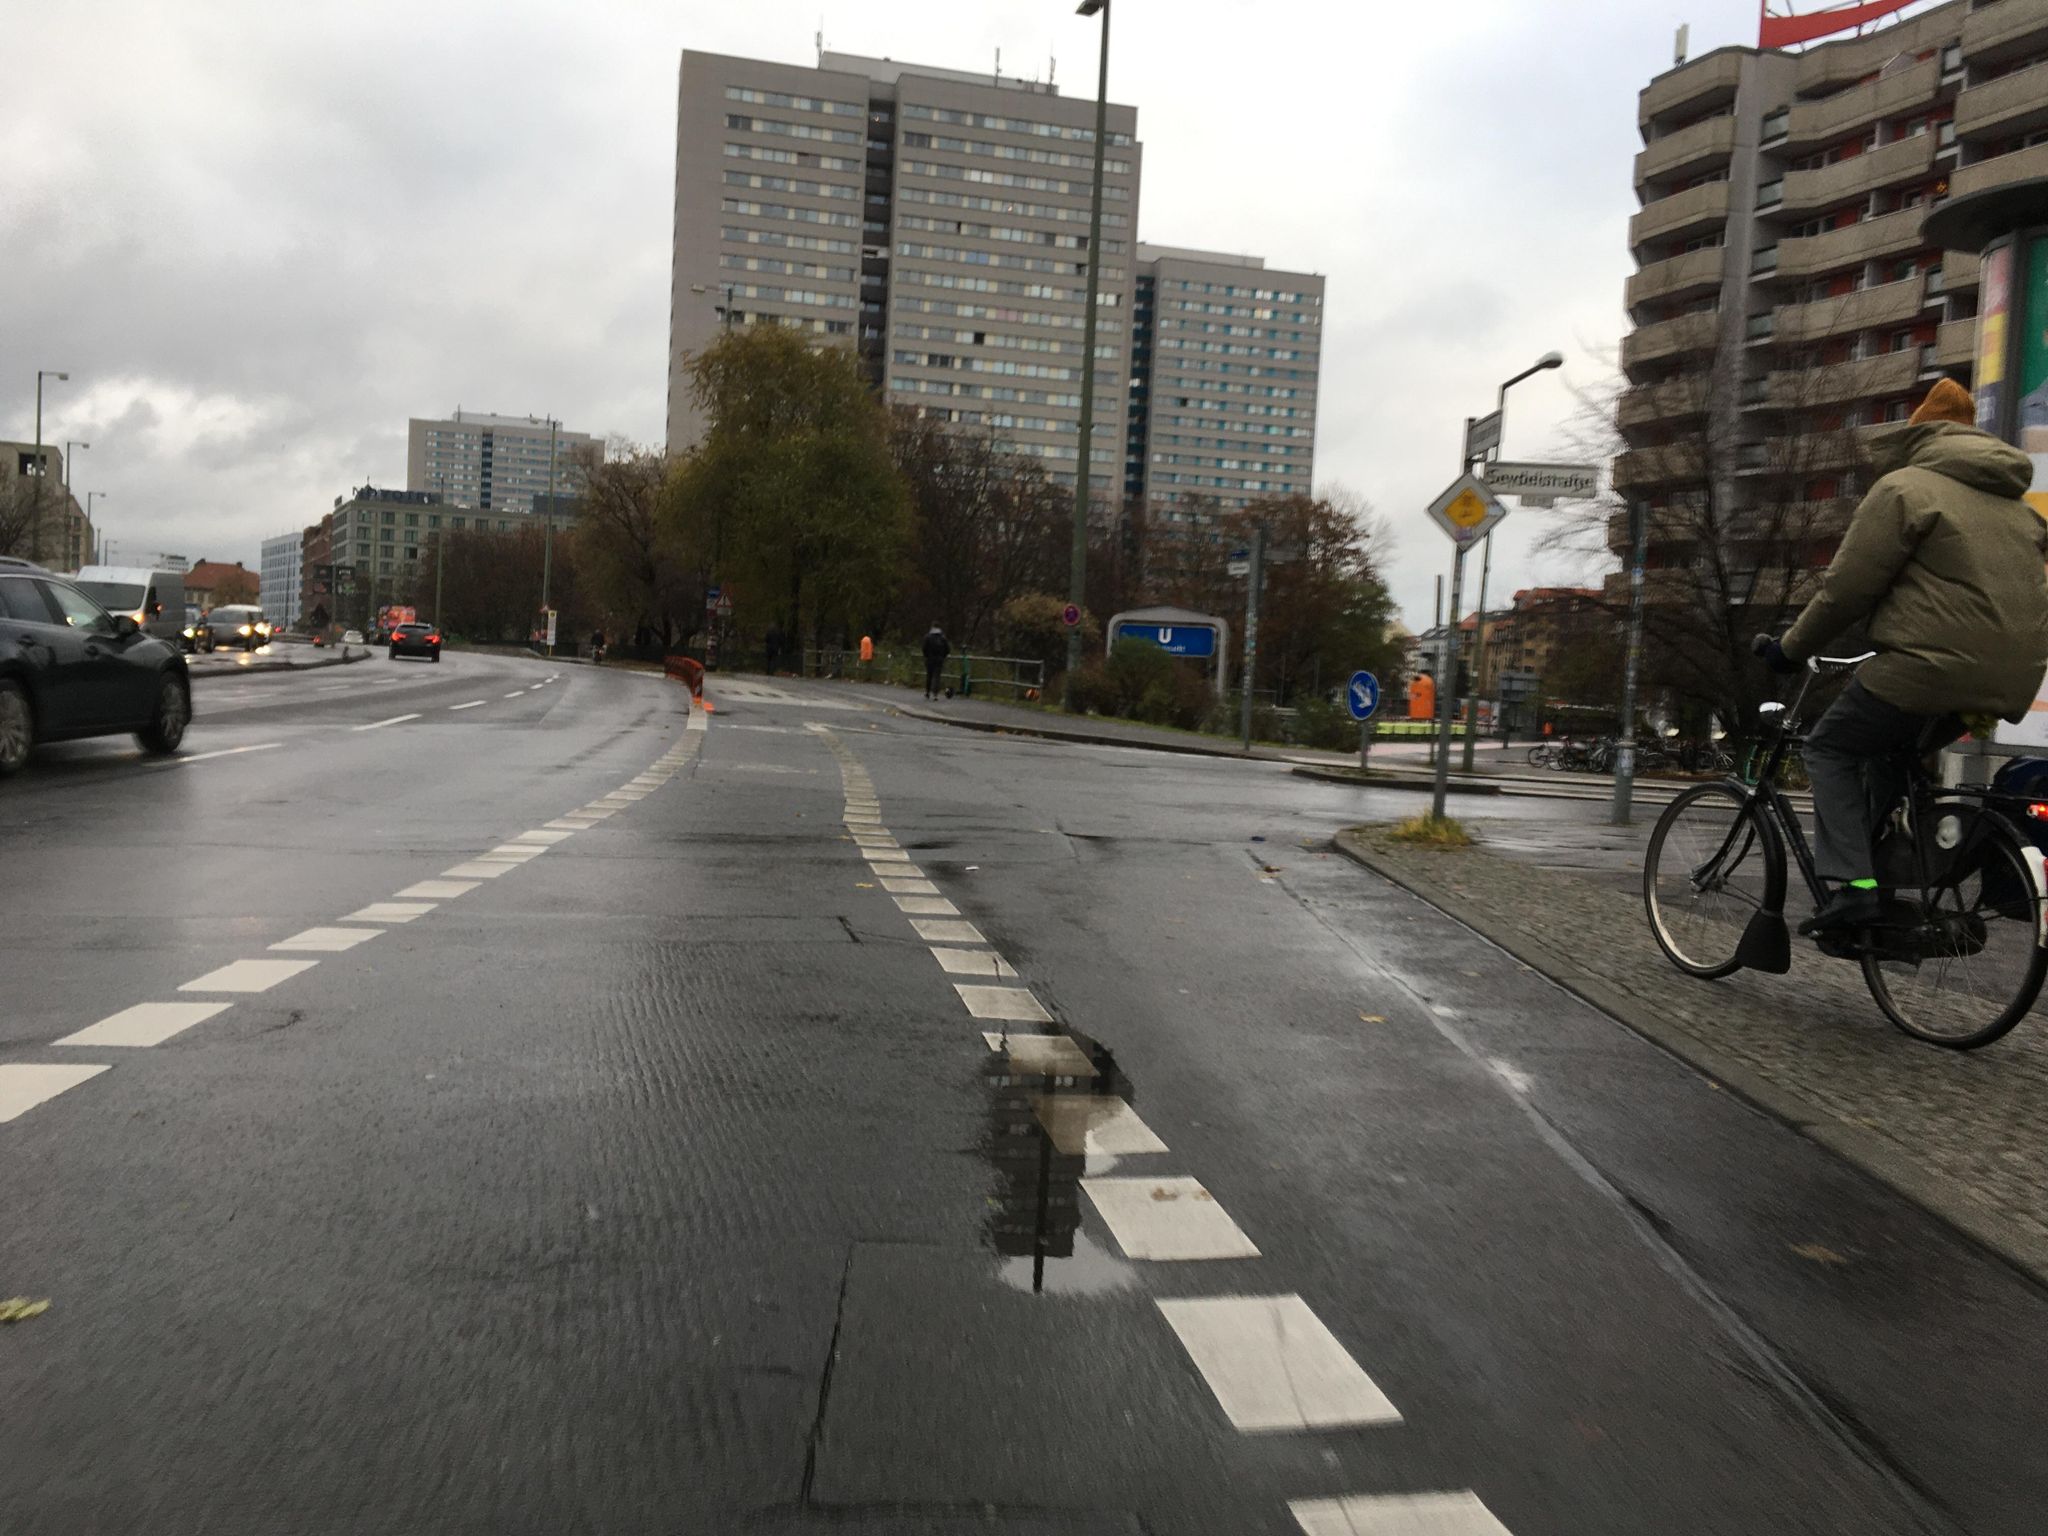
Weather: cloudy
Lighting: day
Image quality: good
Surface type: cycling surface
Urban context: urban centre
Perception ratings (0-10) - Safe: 7.14, Lively: 8.09, Beautiful: 8.64, Boring: 4.14, Depressing: 2.81, Wealthy: 7.02